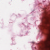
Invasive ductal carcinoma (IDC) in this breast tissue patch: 0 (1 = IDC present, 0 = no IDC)